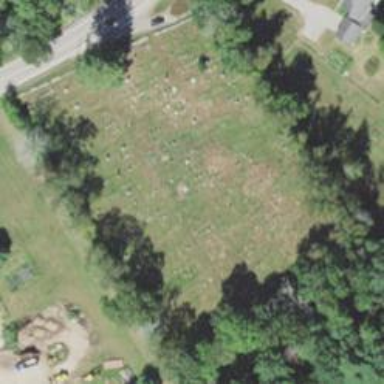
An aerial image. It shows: Cemetery area categorized as "Cemetery".